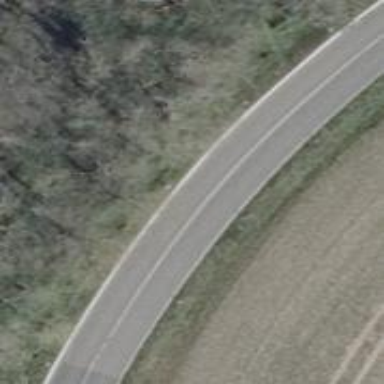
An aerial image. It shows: Tertiary road with asphalt surface.